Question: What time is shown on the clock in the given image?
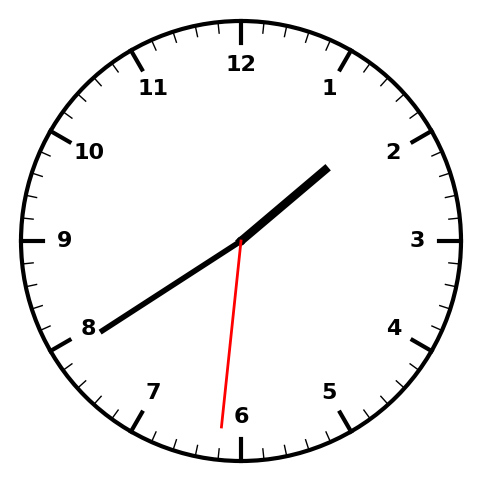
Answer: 01:39:31